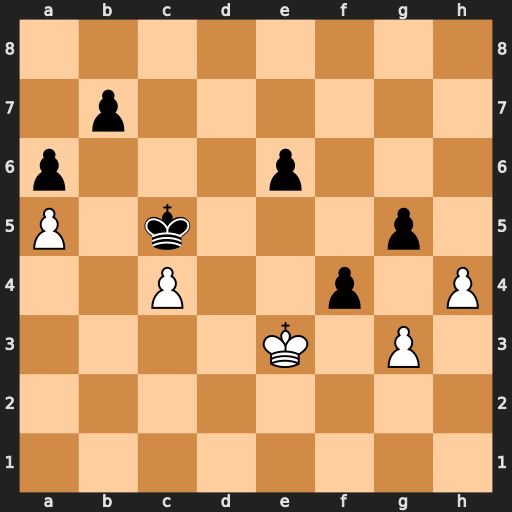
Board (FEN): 8/1p6/p3p3/P1k3p1/2P2p1P/4K1P1/8/8
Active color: w
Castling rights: -
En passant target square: -
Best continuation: Kf3 gxh4 gxh4 Kd4 h5 Ke5 h6